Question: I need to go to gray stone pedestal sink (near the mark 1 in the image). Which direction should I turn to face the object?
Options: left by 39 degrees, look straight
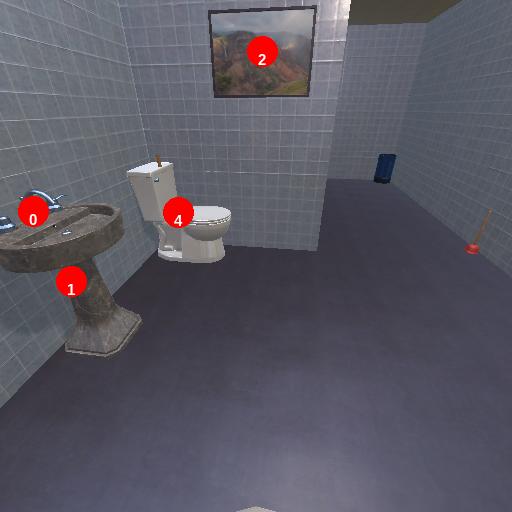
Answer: left by 39 degrees